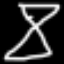
Label: hourglass